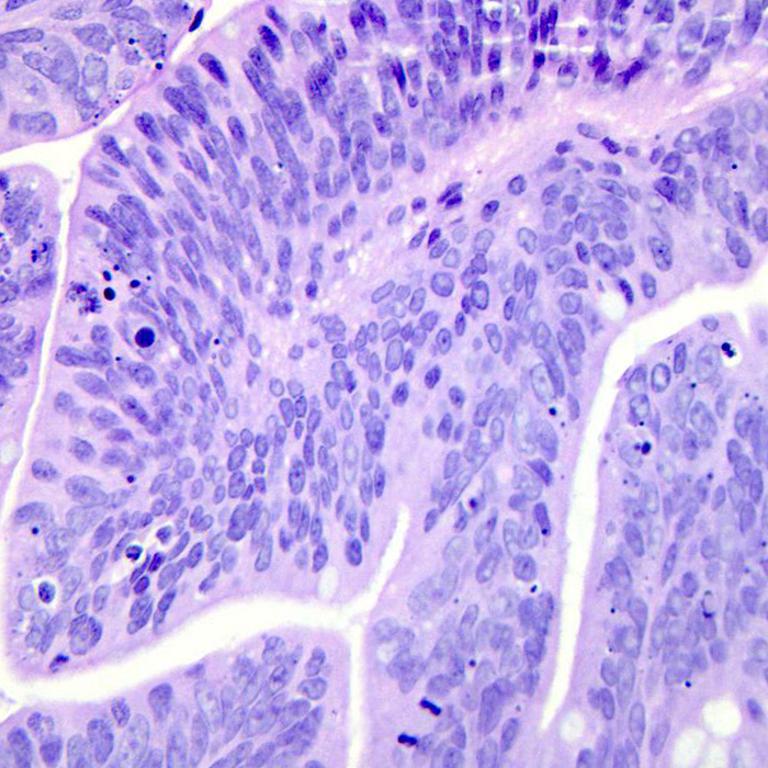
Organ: colon
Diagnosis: adenocarcinomas